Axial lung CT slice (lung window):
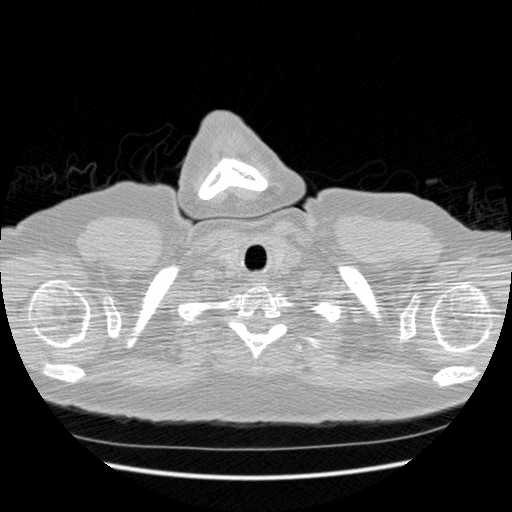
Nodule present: no